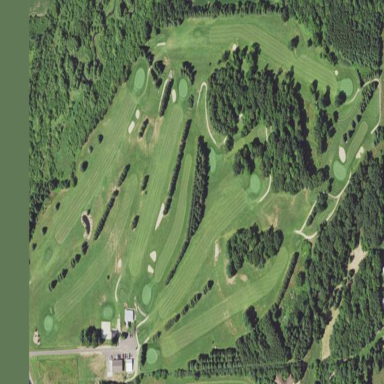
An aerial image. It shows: Golf course surrounded by greenery.